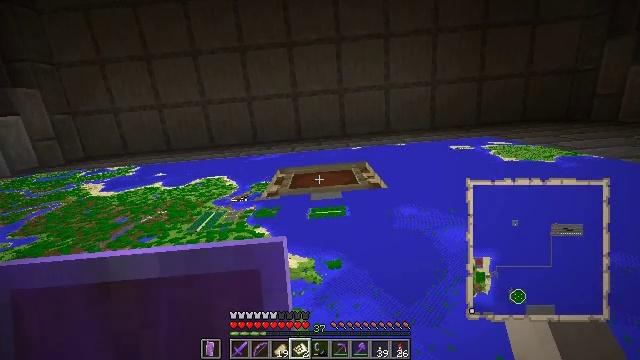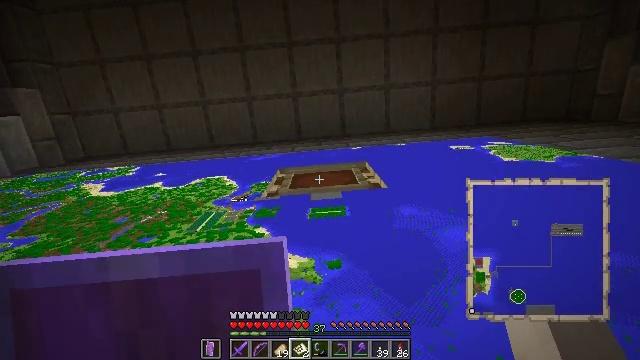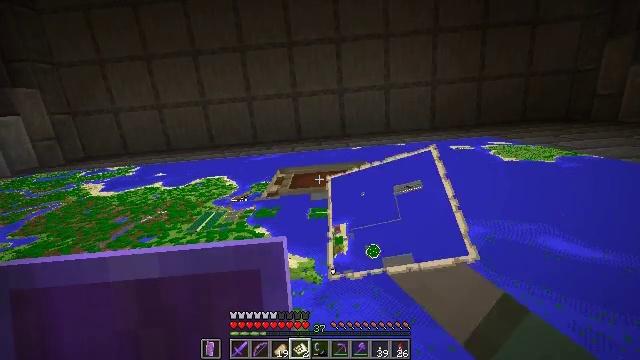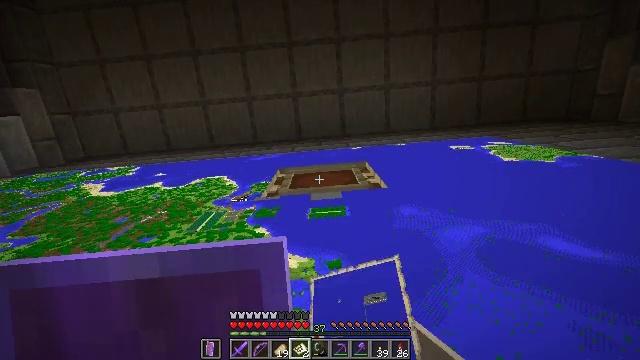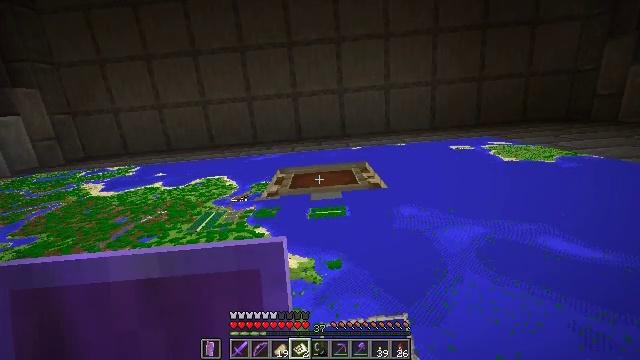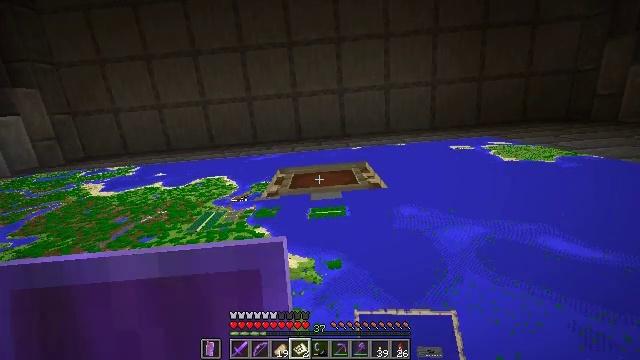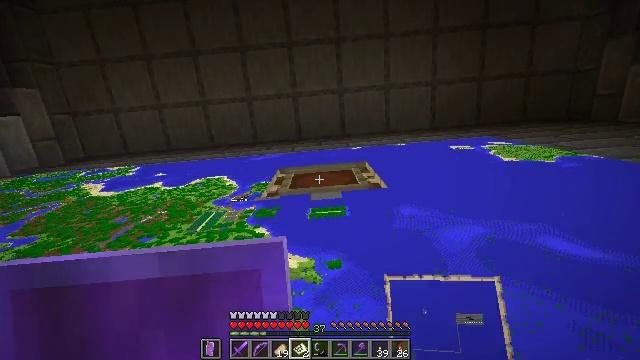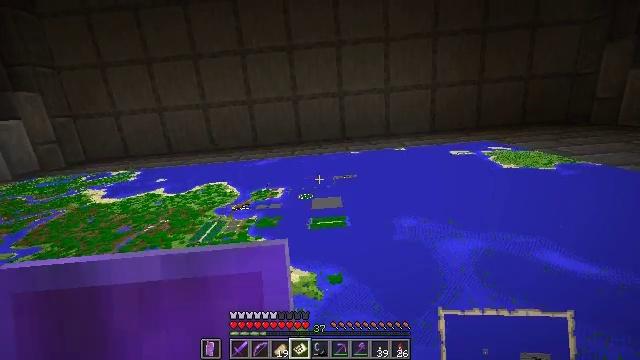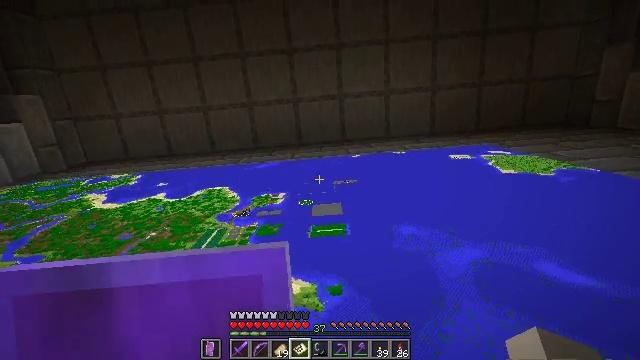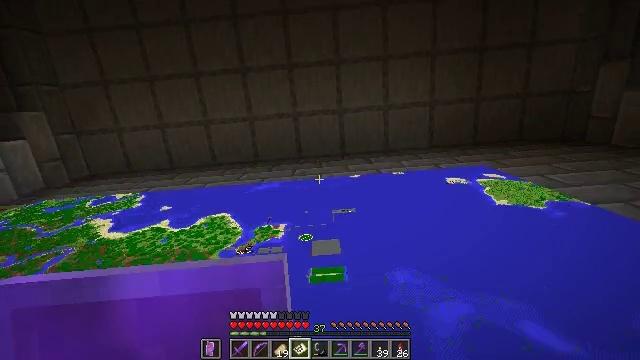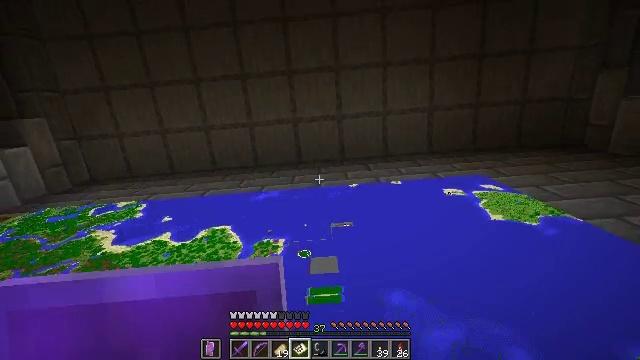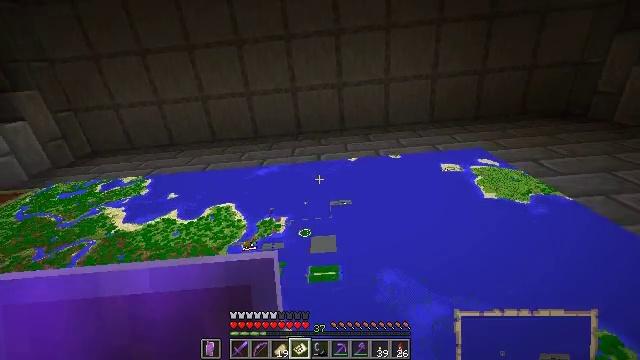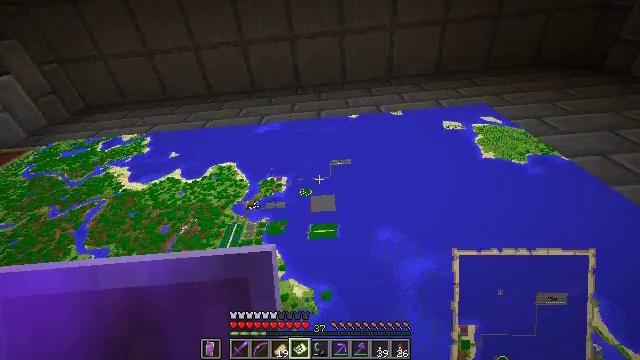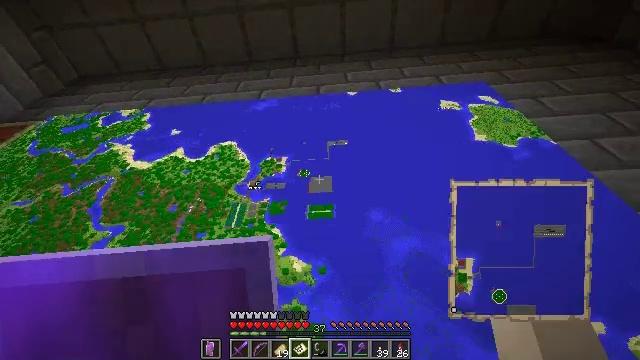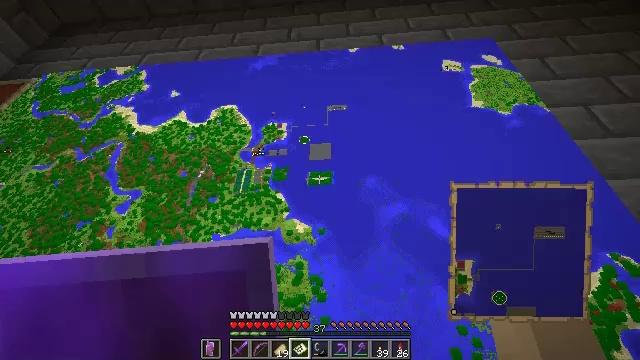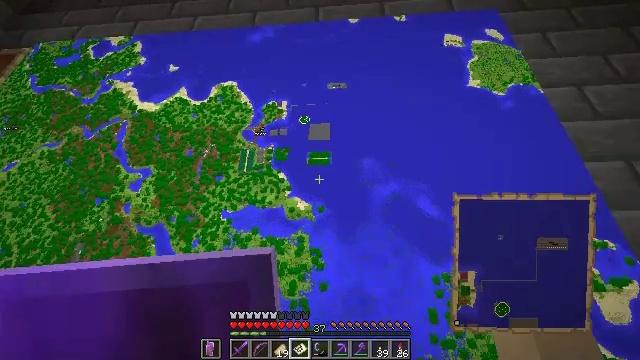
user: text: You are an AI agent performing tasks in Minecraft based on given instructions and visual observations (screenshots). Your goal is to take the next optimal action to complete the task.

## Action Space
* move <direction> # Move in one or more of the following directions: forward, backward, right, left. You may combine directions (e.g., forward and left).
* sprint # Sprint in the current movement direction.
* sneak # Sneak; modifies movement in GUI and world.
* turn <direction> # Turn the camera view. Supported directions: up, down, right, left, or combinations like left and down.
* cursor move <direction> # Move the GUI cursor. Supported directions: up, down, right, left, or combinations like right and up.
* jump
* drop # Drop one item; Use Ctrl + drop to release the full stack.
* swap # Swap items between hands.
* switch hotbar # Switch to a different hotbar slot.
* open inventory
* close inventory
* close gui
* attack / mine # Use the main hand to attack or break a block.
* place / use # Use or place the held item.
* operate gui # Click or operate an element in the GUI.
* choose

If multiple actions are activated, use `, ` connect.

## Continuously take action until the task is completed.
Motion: motion action
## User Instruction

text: Mine the bone block found in fossils.
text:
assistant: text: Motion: use / place
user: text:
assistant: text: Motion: use / place
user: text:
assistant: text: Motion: use / place
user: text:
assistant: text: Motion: no_op
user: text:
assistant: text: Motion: no_op
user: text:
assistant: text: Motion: no_op
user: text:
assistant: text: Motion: move back
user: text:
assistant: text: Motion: move back
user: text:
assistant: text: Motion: move back
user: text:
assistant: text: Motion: move back
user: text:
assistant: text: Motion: move back, turn down
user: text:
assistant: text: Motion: move back, turn down
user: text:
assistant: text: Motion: move back, turn down
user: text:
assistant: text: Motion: move back, turn down
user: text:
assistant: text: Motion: move back, turn down
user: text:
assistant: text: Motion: move back
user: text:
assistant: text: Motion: move back, turn down
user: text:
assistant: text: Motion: move back, turn down
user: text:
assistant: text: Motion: move back
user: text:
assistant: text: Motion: move back
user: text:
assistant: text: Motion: no_op
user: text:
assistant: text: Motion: no_op
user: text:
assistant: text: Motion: no_op
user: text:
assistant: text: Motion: no_op
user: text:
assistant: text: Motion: no_op
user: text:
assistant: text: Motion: turn right and up
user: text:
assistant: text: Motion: move forward, turn right and down
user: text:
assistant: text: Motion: move forward, turn right and down
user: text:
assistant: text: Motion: move forward, turn right and down
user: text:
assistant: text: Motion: move forward, sprint, turn right and down